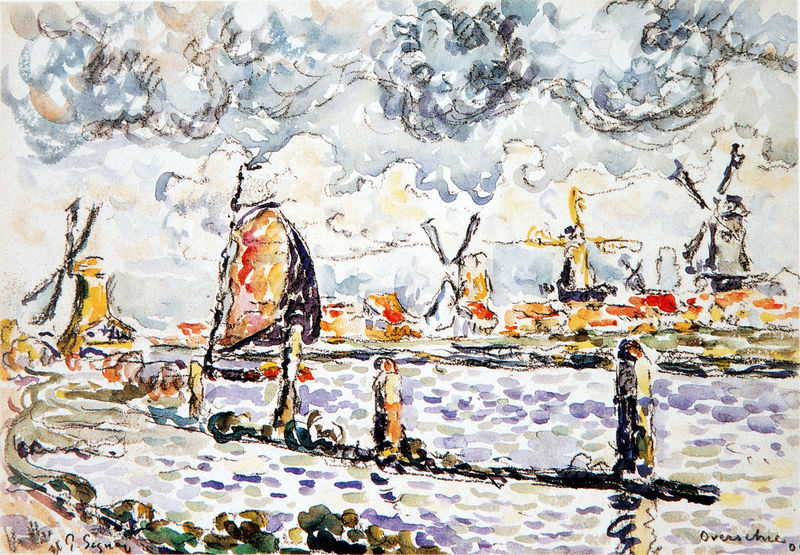
Titel: Overschie
Künstler: Paul Signac
Standort: Besançon
Institution: Musée des Beaux-Arts
Schlagwörter: baum, blau, feuer, flügel, gewitter, himmel, meer, wasser, weiß, wolken, aquarell, bäume, fluss, frauen, gelb, grün, impressionismus, landschaft, menschen, see, stadt, ufer, abend, bewegung, braun, bunt, frankreich, grau, männer, orange, schwarz, skizze, zeichnung, rot, weg, wolke, malerei, holland, niederlande, signatur, öl, bach, erde, gracht, horizont, häuser, morgen, mühle, mühlen, natur, spiegelung, strauch, wind, windmühle, gebüsch, kanal, polder, rauch, windrad, windräder, land, rosa, boot, räder, windmühlen, bewegt, küste, orang, schiff, segel, segelboot, sommer, strand, wellen, divisionismus, ort, pflaster, fischer, pointilismus, segelschiff, farben, dorf, dächer, lila, violett, linien, van gogh, drehen, figuren, hafen, seine, kai, brandung, bretagne, luft, steg, sturm, wehen, wogen, duktus, bohlen, schoner, athmosphäre, striche, ozean, punkte, vier, wasserfarben, kanu, mole, leuchtturm, kohle, paul, titel, konturen, tupfen, entwurf, tupfer, frieden, floss, siedlung, seurat, signac, drehung, farbtupfer, pflöcke, amsterdam, rückkehr, pointillismus, paul signac, postimpressionismus, neoimpressionismus, punke, goldener schnitt, pflock, postimpessionismus, denis, dock, brise, gelbe mühle, kinderdijk, leuchttürme, mohle, mohlen, mühlräder, overchie, ovrschie, postimepressionismus, rotes segel, schie, schiedam, selgelboot, signax, sorry ;-), spieglung, windkraft, windmühlenflügel, mondrian, welen, punktuell, aufgespannt, pointillismus segel mühle waasser wolken